Question: I am using PNG images as main image resource in my application. Since im using Delphi 7, i downloaded PNGImage lib and included it in project. I load images like this:
'''
Form.image.Picture.LoadFromFile(PAnsiChar('ackground.png'));
'''
Image has transparent and semi transparent pixels on its border. The problem i get is that transparent pixels are filled with random zoomed part of my desktop with currently opened windows, while i expected to see what is actually located beneath form.
Additionally, form has this properties:
'BorderStyle: bsNone; TransparentColor: true; Visible: false;'
Here is a picture of current state (above black line) and desired:

Can this be fixed somehow or it is how delphi deals with transparency?
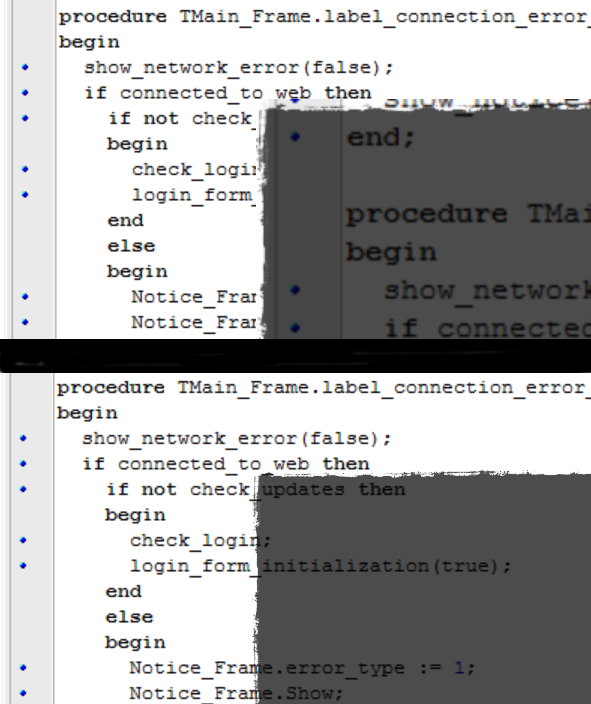
Answer: To have the form "shade" what's beneath it, use the forms 'AlphaBlend' and 'AlphaBlendValue' properties. The .png image doesn't have to be partially (alpha blended) transparent, but it can be.
---
If you want the form to be semi-transparent you use Alphablending, that's a limitation of Windows. In addition you can have a certain color fully transparent. In the following sample the forms color is clGray, which is also defined as the 'Transparent color' property in addition to the 'Transparent' property set to 'True'. The image, aligned 'alClient', is 50% transparent, placed on a 'TImage' which is set as transparent, but even so, it doesn't show up as semi-transparent unless you have AlphaBlending on. Again, this is a limitation of Windows. The best you can do is try with a fairly high value for 'AlphaBlendingValue' (240..250) and a rather light image to find the right compromise.